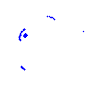
Particle: kaon